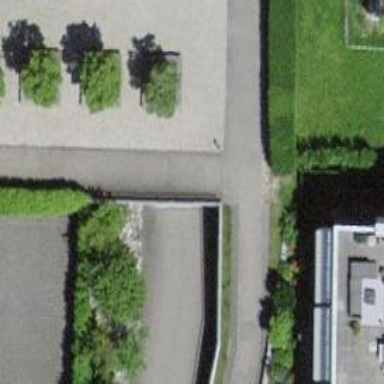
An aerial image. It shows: Parking entrance.